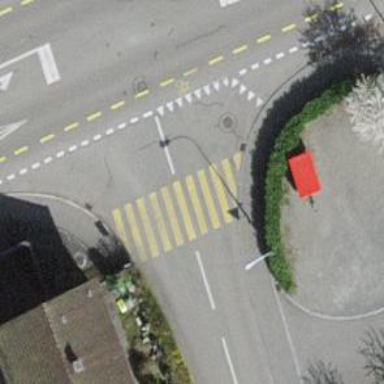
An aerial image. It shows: Uncontrolled zebra crossing.